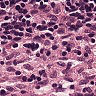
Metastatic tissue present: no